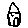
Label: house